Question: I have tried to write some print code, but there are always two errors. My teacher was really terrible, he didn't teach us about how to change const type context or address. I really need help, thank you so much.
There is my code, put an array, and sort it, but when I tried to exchange the a[min] and a[i], it noticed me wrong. How to fix it?

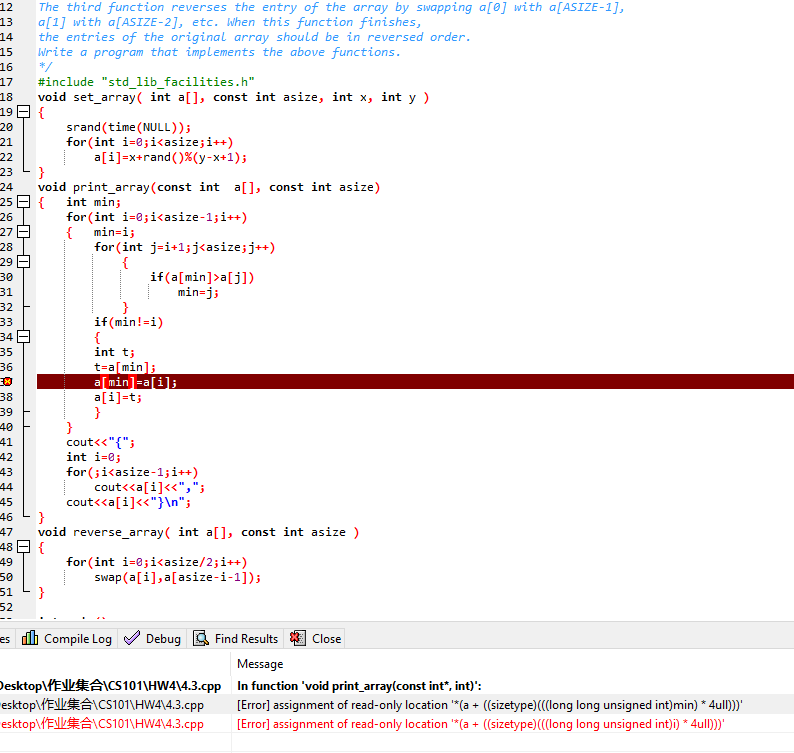
Answer: '''
[Error] assignment of read-only location
'''
The error means that you are trying to write to a location that is read-only, or in your case, trying to change a constant.
Change it from
'''
void print_array(const int a[], const int asize)
'''
to
'''
void print_array(int a[], const int asize)
'''